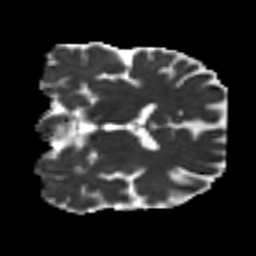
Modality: MD
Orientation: coronal
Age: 35
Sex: male
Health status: healthy
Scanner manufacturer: ge
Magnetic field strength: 3 T
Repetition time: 11 s
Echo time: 0.072 s